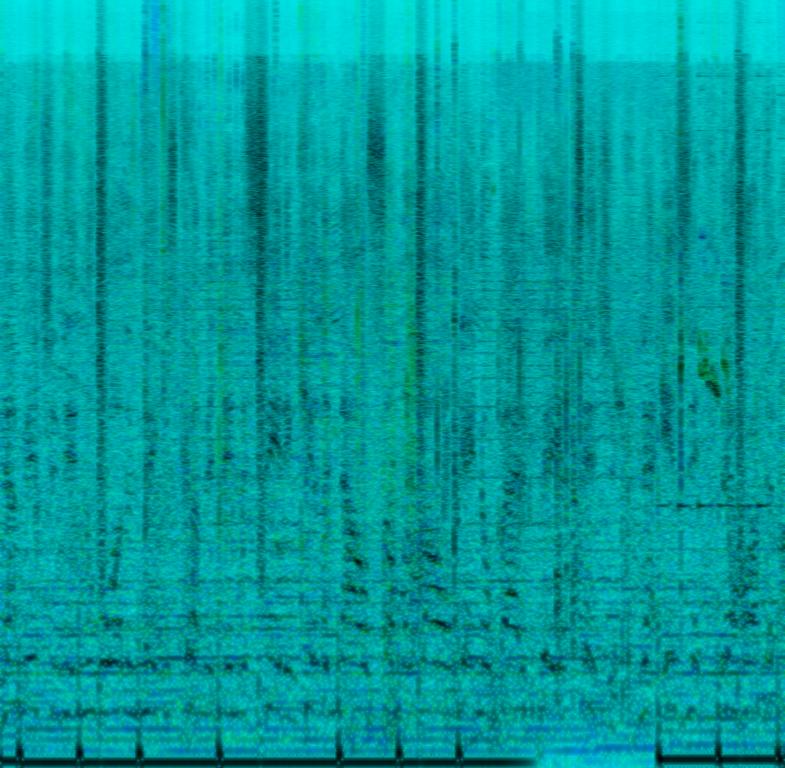
A male singer sings this hip hop song with backup singers in vocal harmony. The song is medium tempo with slick drumming rhythm, groovy bass line, and keyboard harmony. The song is story telling and emotional in nature. The song has poor audio quality with ambient noises like squeaking wheel tones.